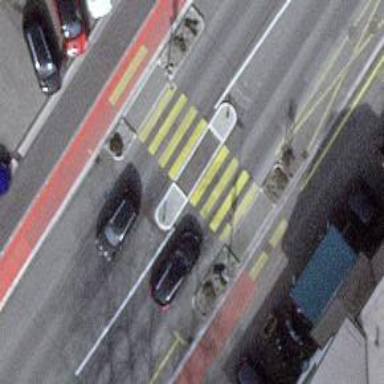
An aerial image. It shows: Uncontrolled crossing with zebra marking and crossing island.